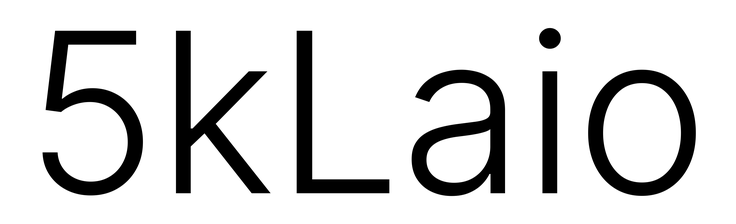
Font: Inter_Light